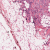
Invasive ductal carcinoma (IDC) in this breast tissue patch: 1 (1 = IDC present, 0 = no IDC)